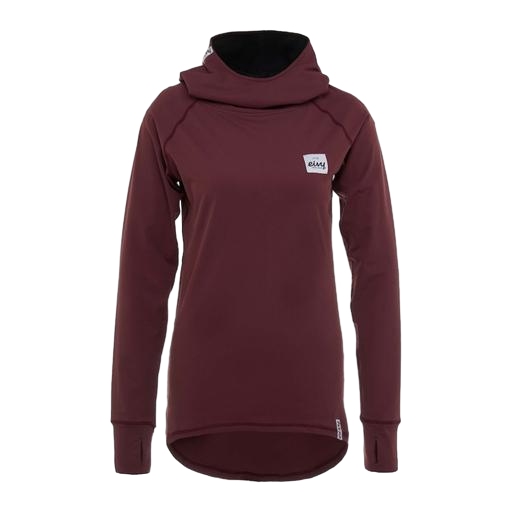
red women's reversible project, long sleeved hoodie, natural women's argeline windbreaker, white background